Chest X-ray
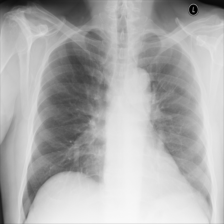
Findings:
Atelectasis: negative
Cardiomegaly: negative
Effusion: negative
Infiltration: negative
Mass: negative
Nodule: negative
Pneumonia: negative
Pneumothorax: negative
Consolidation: negative
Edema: negative
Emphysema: negative
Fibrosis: negative
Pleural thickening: negative
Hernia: negative